Field crop: maize
Growth stage: 2
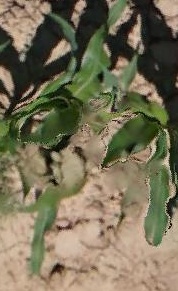
Species: maize